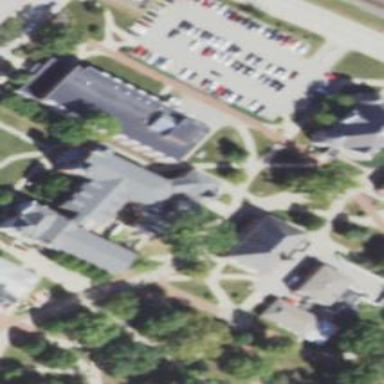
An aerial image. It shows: College building.